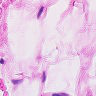
Metastatic tissue present: no